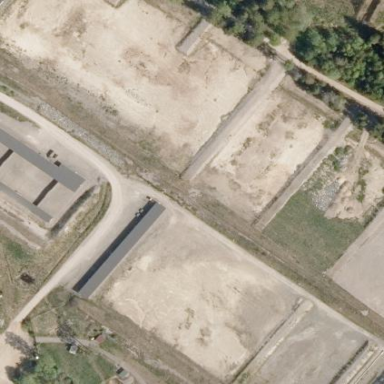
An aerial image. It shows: Shooting range used for military purposes.